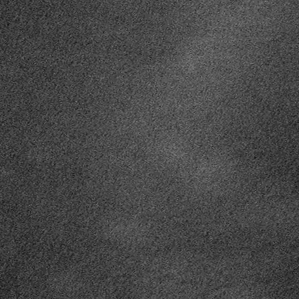
Label: frost